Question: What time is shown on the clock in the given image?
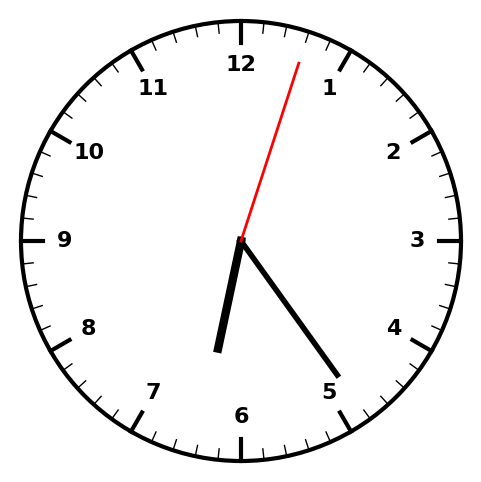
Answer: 06:24:03